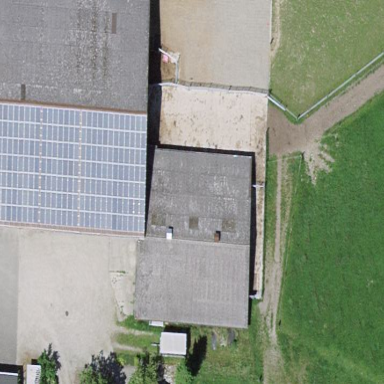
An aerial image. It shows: Barn.